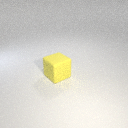
large yellow rubber cube